Question: I have a Sons class which load and play sounds. And an adhd class which contain the main and uses this Sons class.
All my classes are in the package "adhd" and my sounds in the jar, are like this : 1.wav is in SoundN which is in the jar. (ADHD.jar/SoundN/1.wav).
When I run the code in Eclipse it works, but when I run the jar it doesn't. It is important for me to keep the sounds "loading" because I need my program to read my sounds quickly, as I am using timers. What do you suggest me to do?
Here is the code of my class Sons which load sounds in instances of singletons.
'''
package adhd;
import java.io.File;
import java.io.IOException;
import javax.sound.sampled.AudioFormat;
import javax.sound.sampled.AudioInputStream;
import javax.sound.sampled.AudioSystem;
import javax.sound.sampled.DataLine;
import javax.sound.sampled.FloatControl;
import javax.sound.sampled.LineUnavailableException;
import javax.sound.sampled.SourceDataLine;
import javax.sound.sampled.UnsupportedAudioFileException;
import java.applet.Applet;
import java.applet.AudioClip;
import java.net.URL;
public class Sons {
private static String PATH=null;
private static Sons instance;
private final Map<String, Clip> sons;
private boolean desactive;
Sons(String path) {
PATH = path;
sons = new HashMap<String, Clip>();
}
public void load(String nom) throws UnsupportedAudioFileException, IOException, LineUnavailableException {
Clip clip = AudioSystem.getClip();
clip.open(AudioSystem.getAudioInputStream(getClass().getResourceAsStream(PATH + nom)));
sons.put(nom, clip);
}
public void play(String son) {
if(!desactive) try {
Clip c = getSon(son);
c.setFramePosition(0);
c.start();
} catch(Exception e) {
System.err.println("Impossible to play the sound " + sound);
desactive = true;
}
}
}
'''
Here is the adhd class which contain the main that uses sounds
'''
public static void main(String[] args) {
Sons sonN= new Sons("/SoundN/");
try {
sonN.load("1.wav");
} catch (UnsupportedAudioFileException | IOException
| LineUnavailableException e) {
// TODO Auto-generated catch block
e.printStackTrace();
}
sonN.play("1.wav");
}
'''
Here is also a picture of the tree

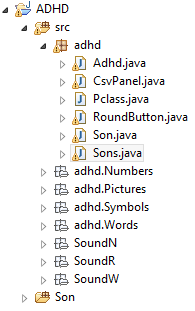
Answer: Now, thanks to the exception message, we know what the problem actually is. The problem is not that the sounds can't be loaded or aren't found in the jar. The problem is that, as <URL> says:
> These parsers must be able to mark the stream, read enough data to determine whether they support the stream, and, if not, reset the stream's read pointer to its original position. If the input stream does not support these operation, this method may fail with an IOException.
And the stream returned by 'Class.getResourceAsStream()', when the resource is loaded from a jar, doesn't support these operations. So what you could do is to read everything from the input stream into a byte array in memory, create a 'ByteArrayInputStream' from this byte array, and pass that stream to 'AudioSystem.getAudioInputStream()'.
If loading everything in memory is not an option because the sound is really long (but then I guess you wouldn't put it in the jar), then you could write it to a temporary file, and then pass a FileInputStream to 'AudioSystem.getAudioInputStream()'.